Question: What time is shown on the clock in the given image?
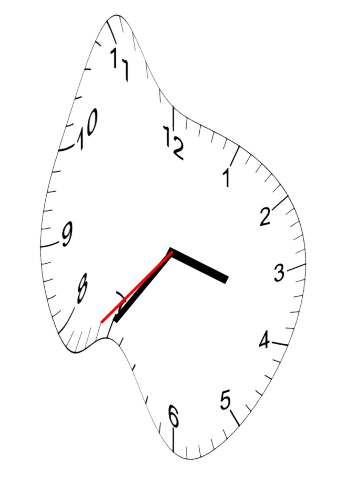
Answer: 03:35:37